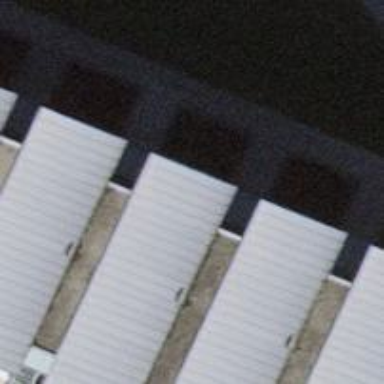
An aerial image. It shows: Terrace building.